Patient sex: M
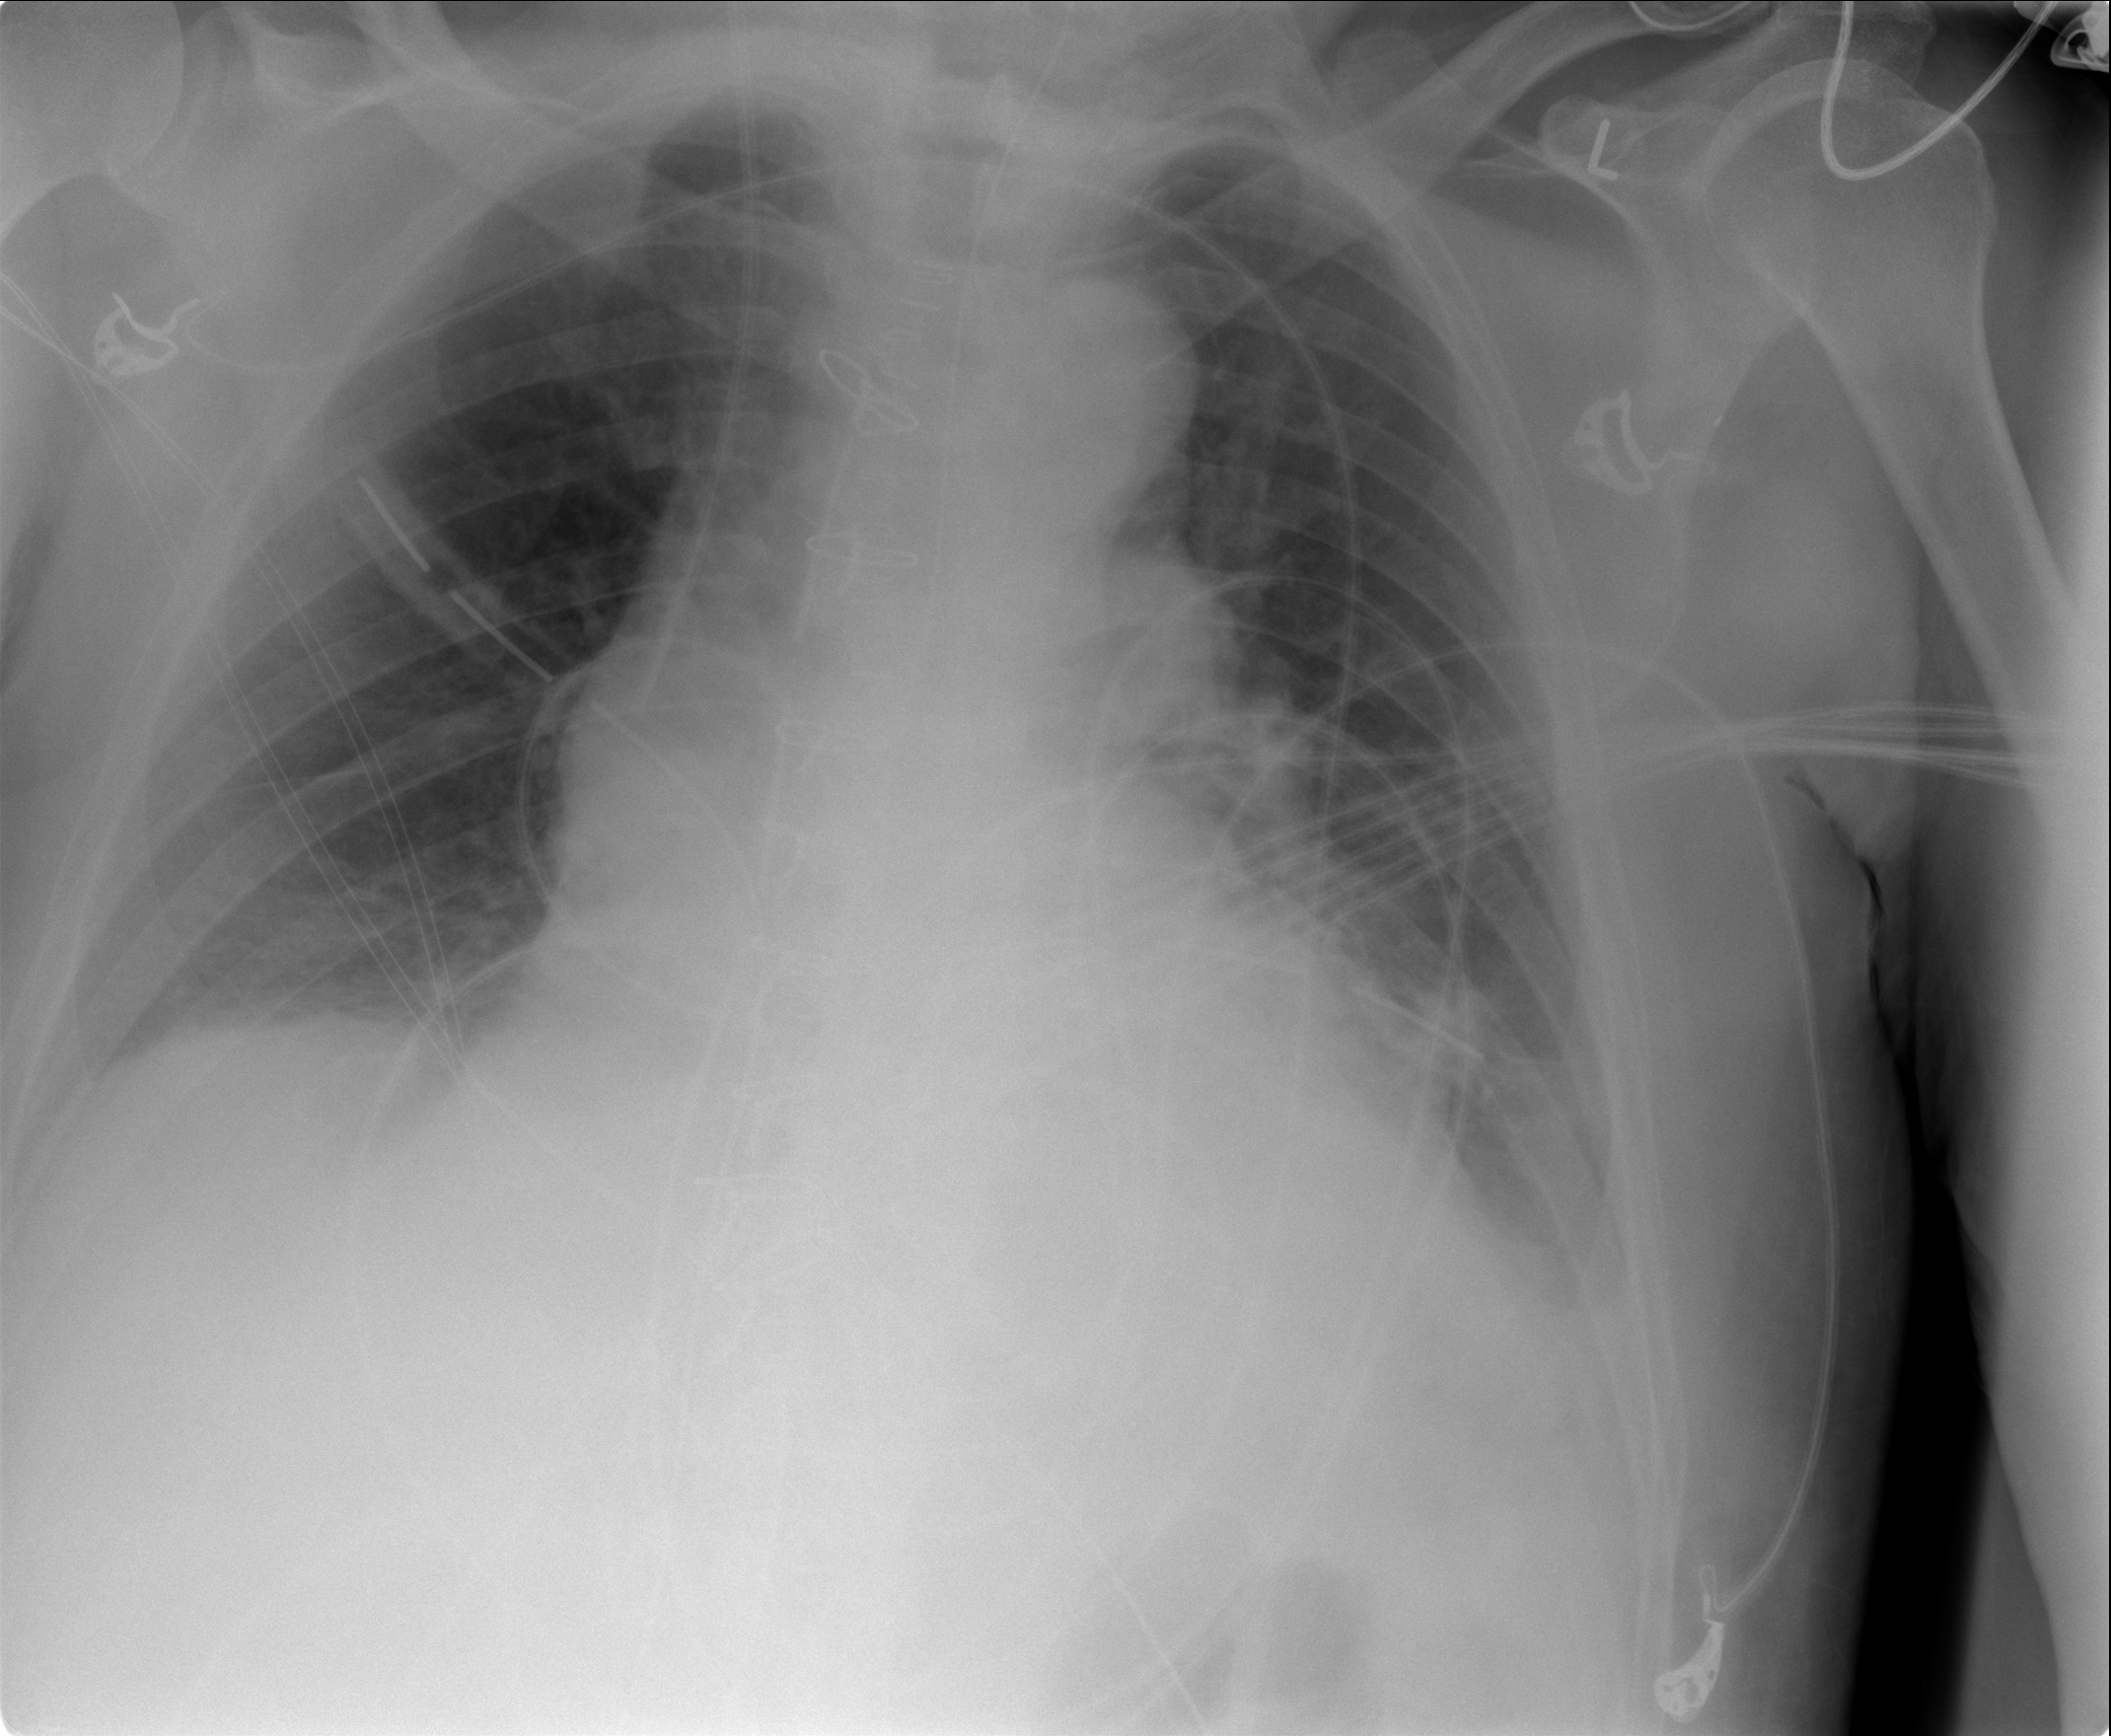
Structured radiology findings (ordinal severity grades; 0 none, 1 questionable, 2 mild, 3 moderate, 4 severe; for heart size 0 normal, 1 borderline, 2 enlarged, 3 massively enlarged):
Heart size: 1
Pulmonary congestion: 0
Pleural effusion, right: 0
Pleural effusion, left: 1
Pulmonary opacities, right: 0
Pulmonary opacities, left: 0
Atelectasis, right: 0
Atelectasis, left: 1